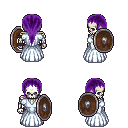
a pixel art fantasy rpg character, male body template, skeleton, underdress, magenta pants, purple ponytail hairstyle, shield, four views (front, back, left, right), 2x2 character sprite sheet, small pixel art, hard edges, no anti-aliasing